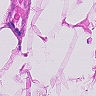
Metastatic tissue present: no